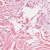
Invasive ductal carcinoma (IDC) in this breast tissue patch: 0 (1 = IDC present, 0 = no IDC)